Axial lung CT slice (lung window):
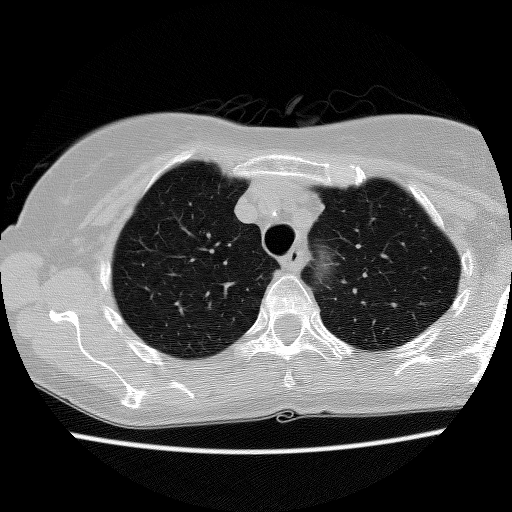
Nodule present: no